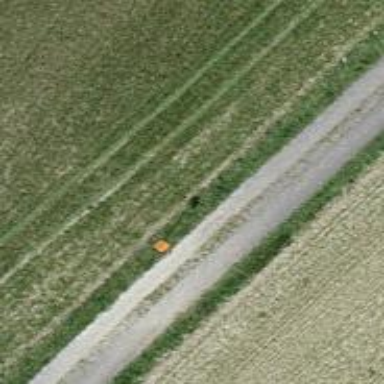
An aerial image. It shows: Pole with roofed pipeline marker.